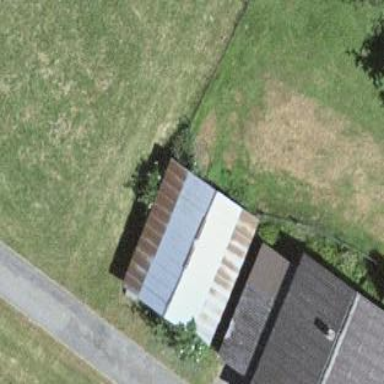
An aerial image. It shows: Barn.